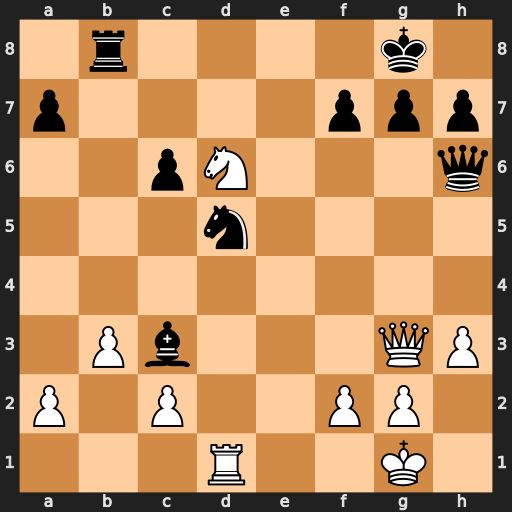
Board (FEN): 1r4k1/p4ppp/2pN3q/3n4/8/1Pb3QP/P1P2PP1/3R2K1
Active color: w
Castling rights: -
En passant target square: -
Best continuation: Ne4 Re8 Nxc3